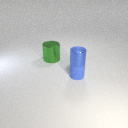
small blue metal cylinder above small blue rubber cylinder